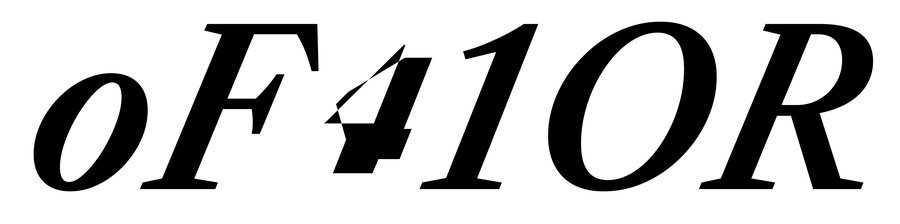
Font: LibreCaslonText-Italic_SemiBold_Italic